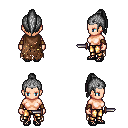
a pixel art fantasy rpg character, female body template, human, light skin, brown tattered cape, gold greaves, gray long topknot hairstyle, silver tiara, leather bracers, ghillies, dagger, four views (front, back, left, right), 2x2 character sprite sheet, small pixel art, hard edges, no anti-aliasing